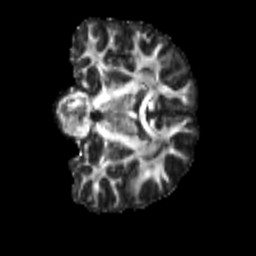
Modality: FA
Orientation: coronal
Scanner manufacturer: siemens
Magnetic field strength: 3 T
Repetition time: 4 s
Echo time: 0.0594 s